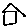
Label: house